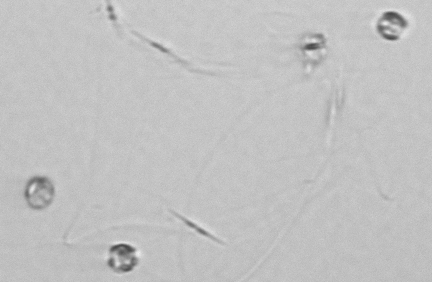
Label: Thalassiosira_sp_aff_mala